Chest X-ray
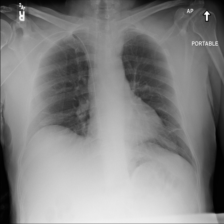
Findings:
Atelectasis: positive
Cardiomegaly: negative
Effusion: negative
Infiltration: negative
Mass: negative
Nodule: negative
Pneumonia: negative
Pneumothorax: negative
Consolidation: negative
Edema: negative
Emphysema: negative
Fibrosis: negative
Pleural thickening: negative
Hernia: negative